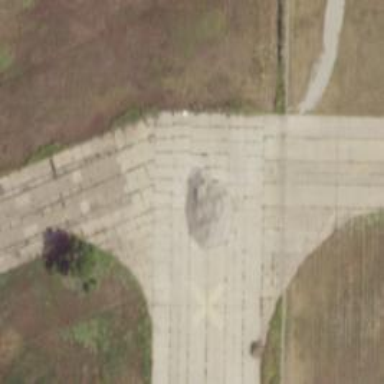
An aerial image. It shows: Abandoned airport.